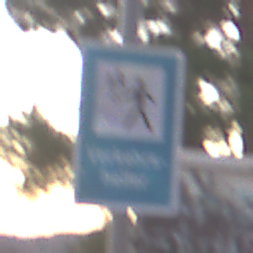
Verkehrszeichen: Verkehrshelfer
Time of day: SunriseSunset
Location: Outdoor (Suburban)
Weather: PartlyCloudy
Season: NotSpecified
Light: Natural